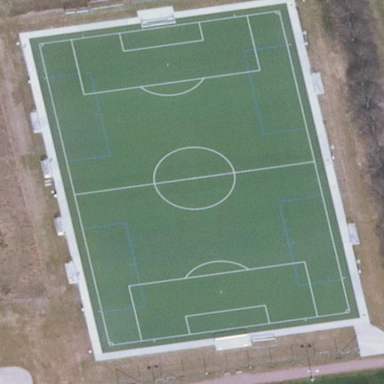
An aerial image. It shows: Soccer pitch designated for leisure and sports activities.